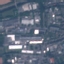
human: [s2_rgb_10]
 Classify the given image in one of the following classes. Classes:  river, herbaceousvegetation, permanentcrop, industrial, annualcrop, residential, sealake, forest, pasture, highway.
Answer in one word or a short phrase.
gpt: Industrial